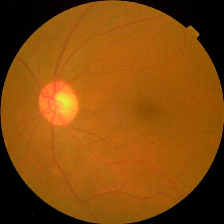
Diabetic retinopathy grade: No DR